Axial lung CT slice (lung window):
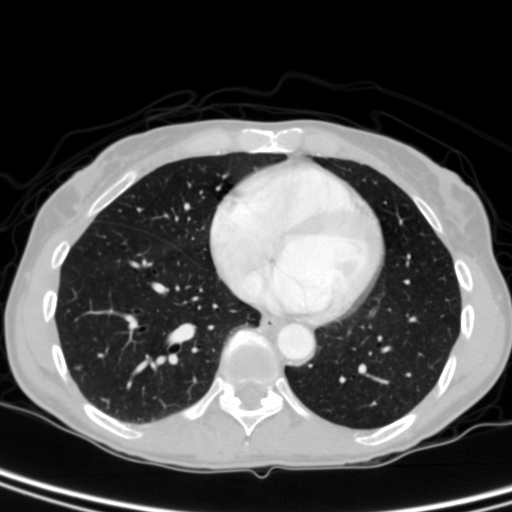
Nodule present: no